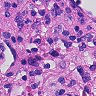
Metastatic tissue present: no